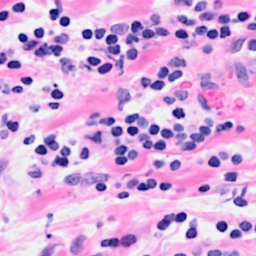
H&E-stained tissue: Breast